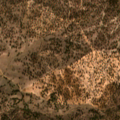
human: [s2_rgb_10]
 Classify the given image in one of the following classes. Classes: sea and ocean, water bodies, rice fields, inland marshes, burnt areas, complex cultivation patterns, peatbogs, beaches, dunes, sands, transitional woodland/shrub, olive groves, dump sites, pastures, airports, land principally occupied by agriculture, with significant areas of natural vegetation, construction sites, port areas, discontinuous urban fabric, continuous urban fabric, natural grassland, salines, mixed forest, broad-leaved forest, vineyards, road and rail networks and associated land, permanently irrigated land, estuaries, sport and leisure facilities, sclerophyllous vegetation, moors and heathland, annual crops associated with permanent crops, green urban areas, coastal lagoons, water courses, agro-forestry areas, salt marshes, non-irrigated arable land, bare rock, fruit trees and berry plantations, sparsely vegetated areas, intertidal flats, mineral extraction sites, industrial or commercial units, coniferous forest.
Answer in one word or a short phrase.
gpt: agro-forestry areas